Question: I've implemented long-running tasks in my Rails app using <URL>. My delayed_job configuration instructs jobs to be attempted once, and for failures to be retained:
'''
Delayed::Worker.max_attempts = 1
Delayed::Worker.destroy_failed_jobs = false
'''
I tried 2 test jobs that automatically raised errors, in order to see how failures behave. What I get is the following:

My expectation was that Failed jobs would have a count of 2, but that / / would all be 0. I can't find any documentation on what determines whether a job is / / , or even what the difference between and is (the web interface describes both lists as "contains jobs currently being processed".)
Can anyone provide some clarity?
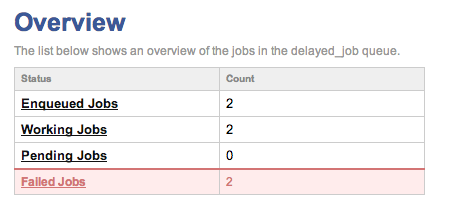
Answer: If you check <URL>:
'''
when :working
'locked_at is not null'
when :failed
'last_error is not null'
when :pending
'attempts = 0'
end
'''
1. Enqueued would be the total number of delayed jobs, i.e. Delayed::Job.count
2. Working jobs are those that have been locked by the delayed_job process and are currently being worked.
3. Failed are those that have a last_error
4. Pending are those jobs that have never been attempted.